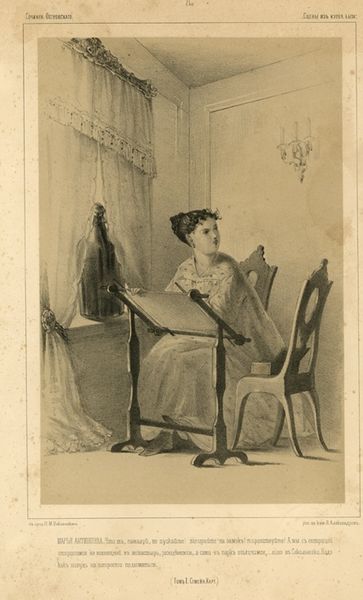
Titel: Scene from Ostrovskii's play Scenes From the Life of Merchants, Scene from Ostrovskii's play Scenes From the Life of Merchants
Künstler: Petr Mikhailovich Boklevskii
Standort: Amherst (Massachusetts, USA)
Institution: Mead Art Museum, Amherst College
Schlagwörter: chair, chandelier, curtain, curtains, lamp, stool, white, window, women, black, bun, chairs, dark, dark hair, dress, female, gray, grey, hair, interior, lace, lady, nose, painting, portrait, robe, room, seated, sitting, table, wall, woman, bedroom, gown, looking, print, sewing, tapestry, floor, vase, girl, drapes, eyes, feet, light, night, drawing, paper, black and white, frame, mouth, etching, desk, pen, writing, drape, ledge, victorian, seats, ceiling, art, artist, foot, box, pencil, draw, bottle, book, candle, paint, genre, working, candles, page, photograph, russian, text, sepia, embroidery, inside, right, net, jar, candlesticks, balck, windowsill, sketching, cande, sconce, nightgown, artwork, write, windowpane, embroderie, candels, 'etching, dressing gown, curtan, drawing table, drawing stand, weaving, sill, spool